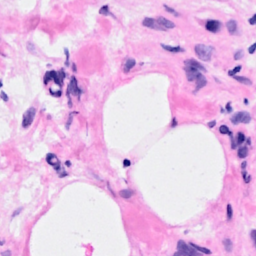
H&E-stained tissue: Breast